Question: So I have started using <URL>. Very nice indeed.
And I am Foundation's custom "Radius Button", to make a "mailto:" form.
Basically, all I can find online are the ugly default HTML buttons/labels.
Here is the source code for the buttons/labels all sorted out:
'''
<div class="row">
<div class="large-12 columns">
<div class="panel">
<h3>Survey</h3>
<p>I'm looking into what to create, but need ideas!
Anything will help, and the time it takes you to fill one out, is nothing!</p>
<div class="row">
<div class="large-4 medium-4 columns">
<label>Email (Optional)</label>
<input type="text" placeholder="Email" />
</div>
<div class="large-4 medium-4 columns">
<label>Idea Subject (What's it about?)</label>
<input type="text" placeholder="Subject" />
</div>
</div>
<div class="row">
<div class="large-12 columns">
<label>What is your idea?</label>
<textarea placeholder="Idea"></textarea>
</div>
</div>
<div class="row">
<div class="large-4 medium-4 small-4 columns">
<a href="#" class="small radius button">Send</a>
<a href="#" class="small radius button">Reset</a>
</div>
</div>
</div>
</div>
</div>
'''
I have never used Foundation before, but I assume, that unless you know the answer just by code, you could implement this into a pre-made Foundation "project".
But anyway, here is what the above HTML looks like when previewed:

See the & ? That's what I want to use to submit it and send it to me.
Thanks for any given help.
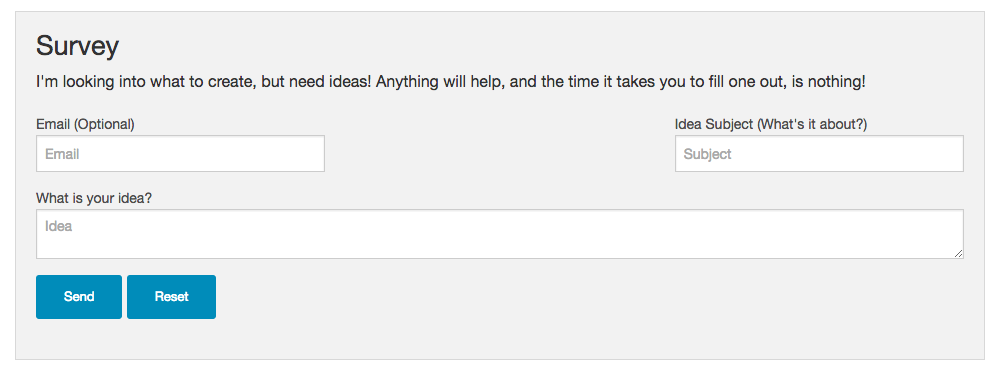
Answer: You have to use Javascript if you want to output what people have entered in a textbox. You can use these variables in your mailto:
'&cc' = to set the CC recipient(s)
'&bcc' = to set the BCC recipient(s)
'&subject' = to set the email subject, URL encode for longer sentences, so replace spaces with %20, etc.
'&body' = to set the body of the message, you can add entire sentences here, including line breaks. Line breaks should be converted to %0A.
So a link should look like this:
'''
<a href="mailto:info@example.com?subject=subject&cc=cc@example.com">mail link</a>
'''